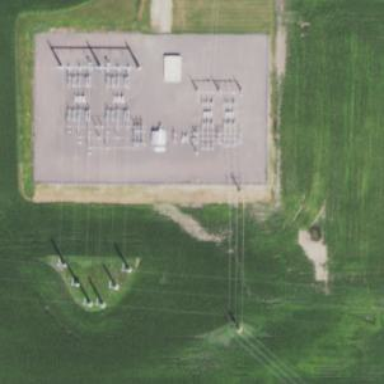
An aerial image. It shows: Mast designed for lightning protection.